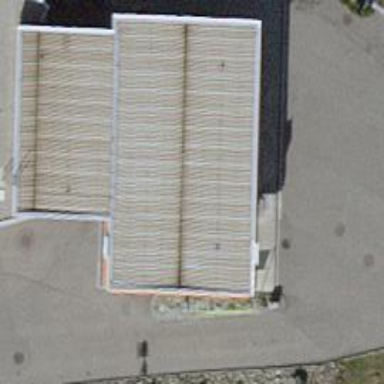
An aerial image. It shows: Convenience shop that also serves as fuel station.